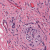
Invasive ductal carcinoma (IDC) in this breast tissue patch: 1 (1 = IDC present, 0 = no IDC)